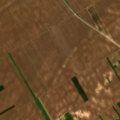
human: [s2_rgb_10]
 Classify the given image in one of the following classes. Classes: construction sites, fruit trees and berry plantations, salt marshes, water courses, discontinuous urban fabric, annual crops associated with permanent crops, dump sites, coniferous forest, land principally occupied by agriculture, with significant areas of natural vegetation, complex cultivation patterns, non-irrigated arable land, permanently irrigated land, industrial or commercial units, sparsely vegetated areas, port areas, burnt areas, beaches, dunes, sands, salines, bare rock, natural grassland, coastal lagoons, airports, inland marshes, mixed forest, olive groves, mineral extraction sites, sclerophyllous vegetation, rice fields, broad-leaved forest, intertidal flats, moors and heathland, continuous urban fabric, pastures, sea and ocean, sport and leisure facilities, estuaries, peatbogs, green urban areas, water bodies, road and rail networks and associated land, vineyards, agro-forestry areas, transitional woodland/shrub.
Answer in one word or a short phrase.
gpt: non-irrigated arable land, complex cultivation patterns